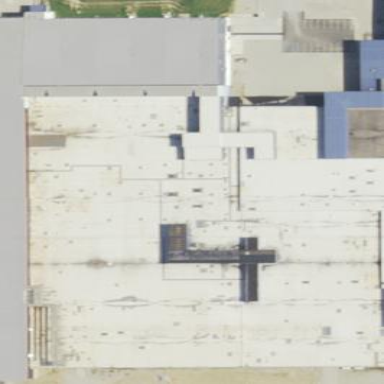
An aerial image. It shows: Commercial building.